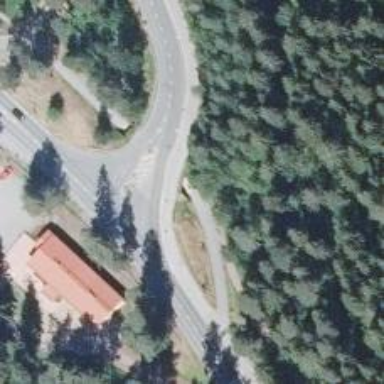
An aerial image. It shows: Cycleway designed for Nordic skiing.